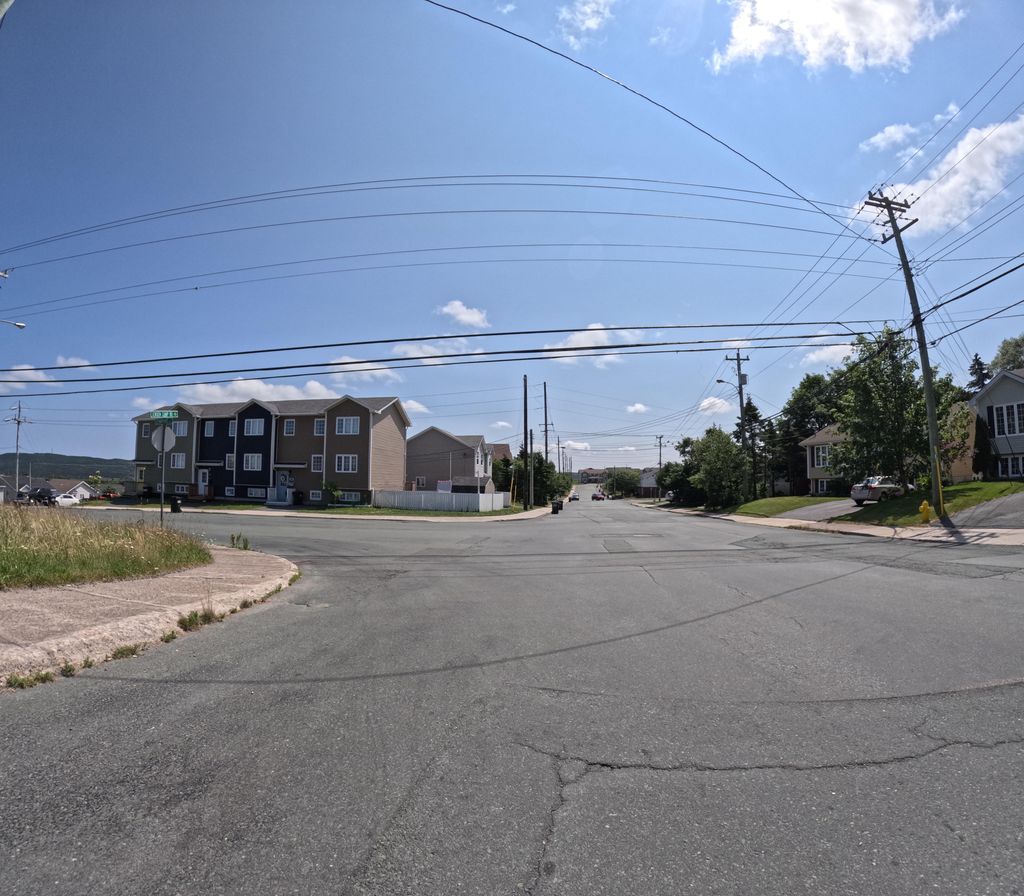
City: st_johns